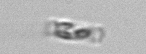
Label: Cerataulina_pelagica